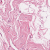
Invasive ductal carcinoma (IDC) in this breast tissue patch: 0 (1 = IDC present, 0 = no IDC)